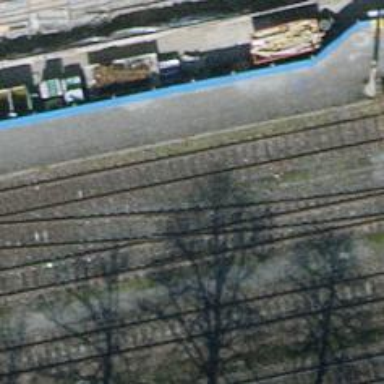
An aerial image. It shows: Single-track railway yard.